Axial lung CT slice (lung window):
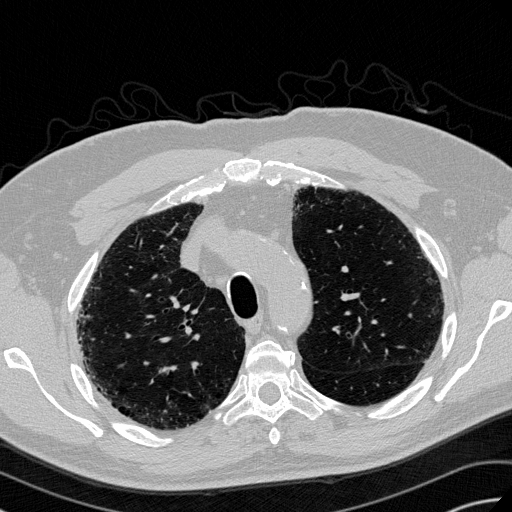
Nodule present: no